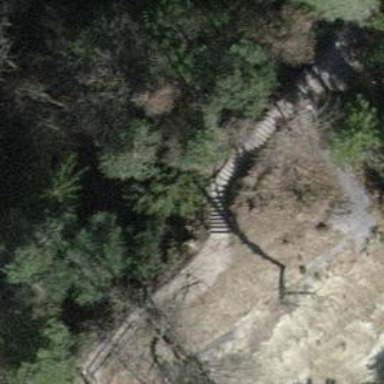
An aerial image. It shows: Gravel path with excellent visibility. The path consists of steps.